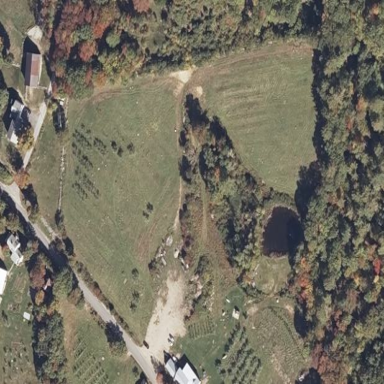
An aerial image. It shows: Orchard.